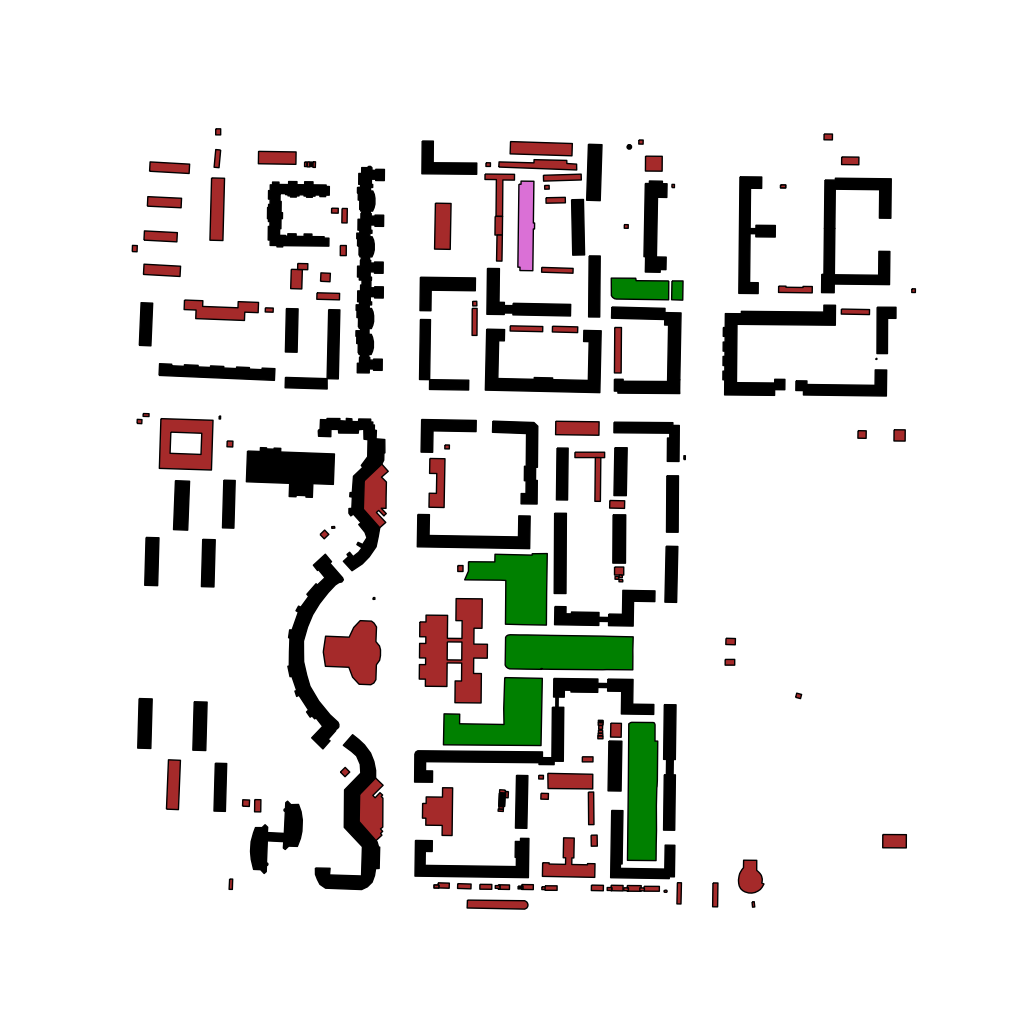
Tags: overhead vector_map, business, industrial, recreation, residential, modern, soviet, high_rise, individual_rise, low_rise, medium_rise, density_2, Building, College, Facility, Park, 1.0 km²